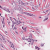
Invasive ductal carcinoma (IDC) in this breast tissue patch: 1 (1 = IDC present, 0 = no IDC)